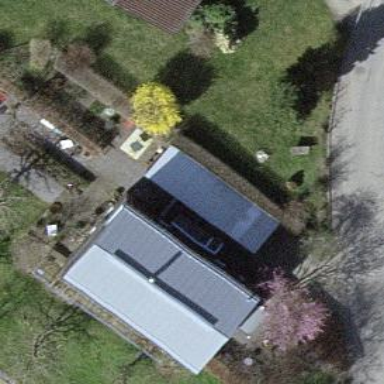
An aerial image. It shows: View of roof of building.